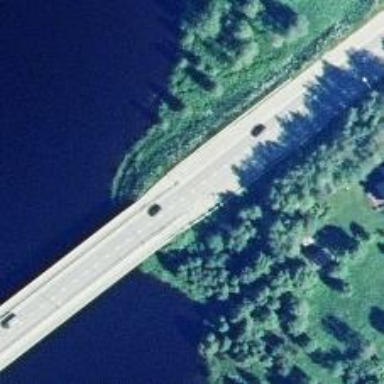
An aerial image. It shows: Trunk highway bridge with asphalt surface.